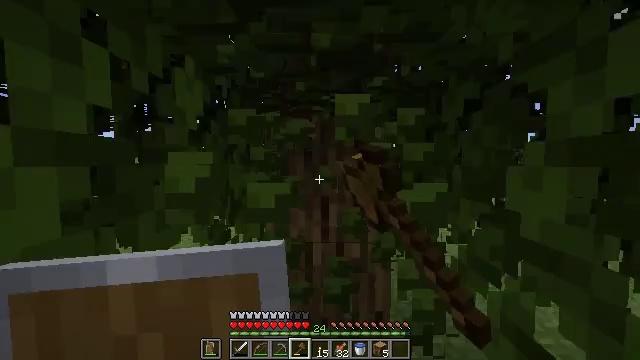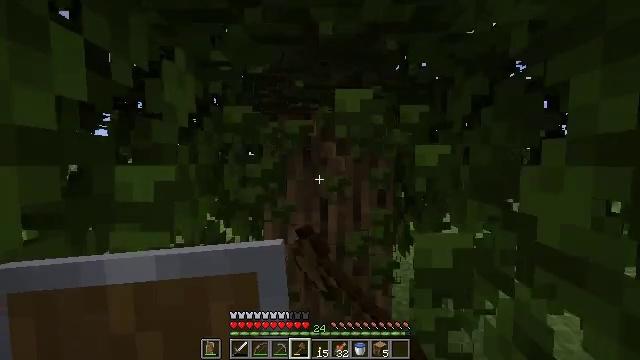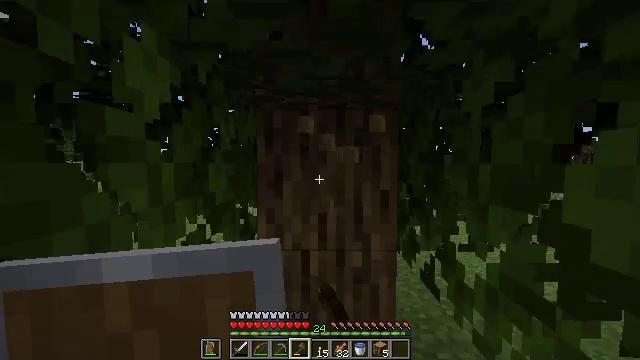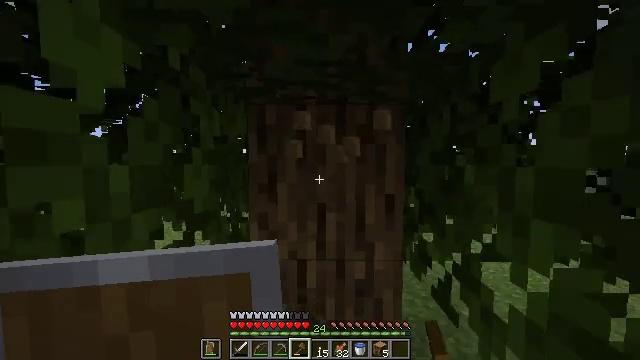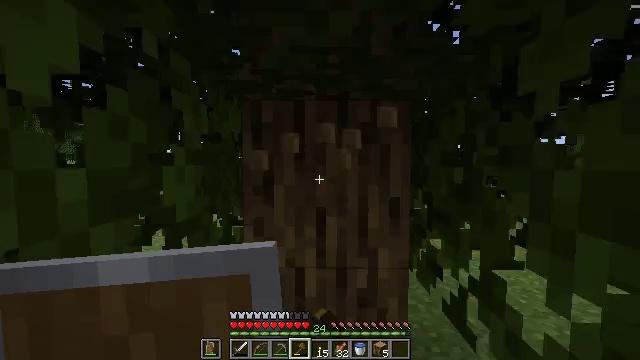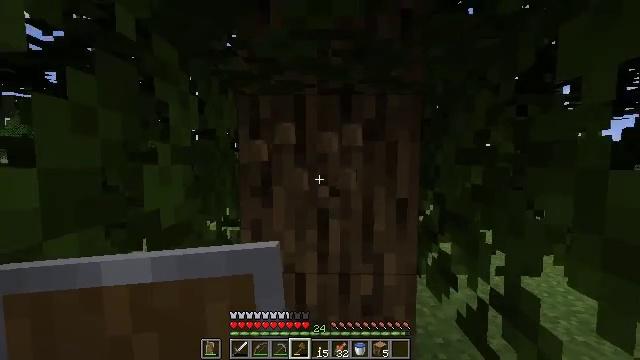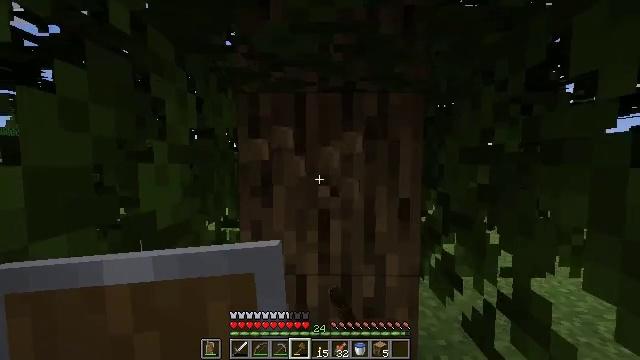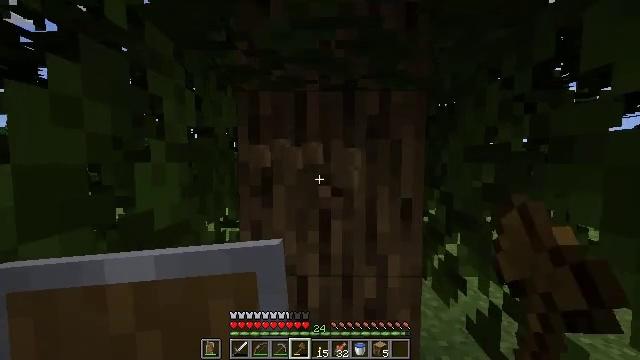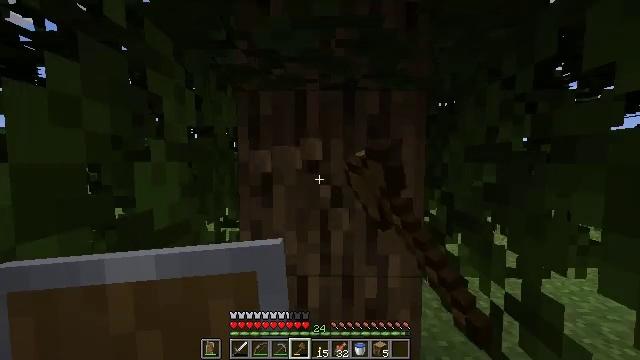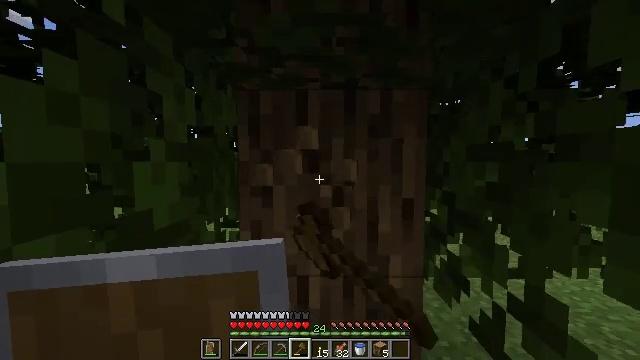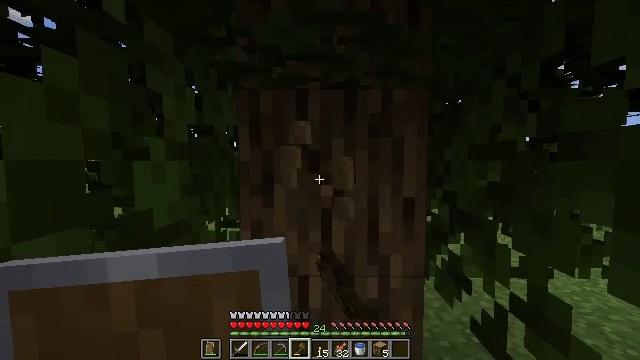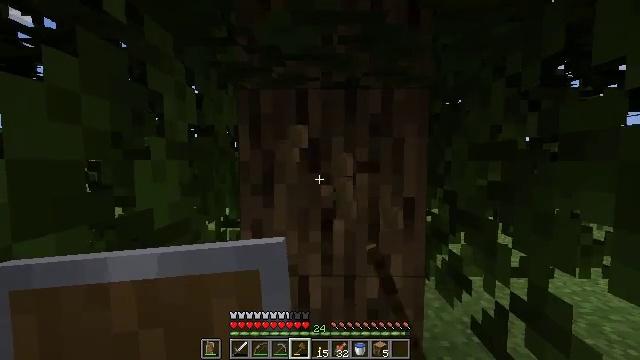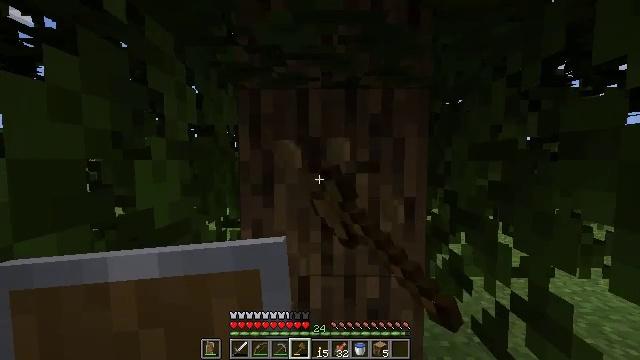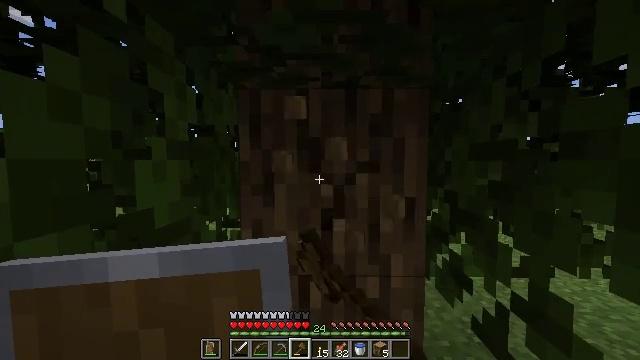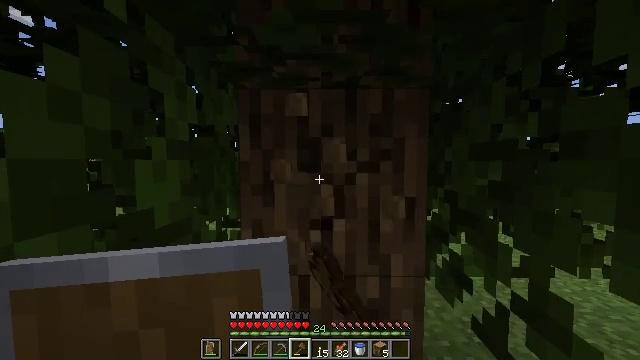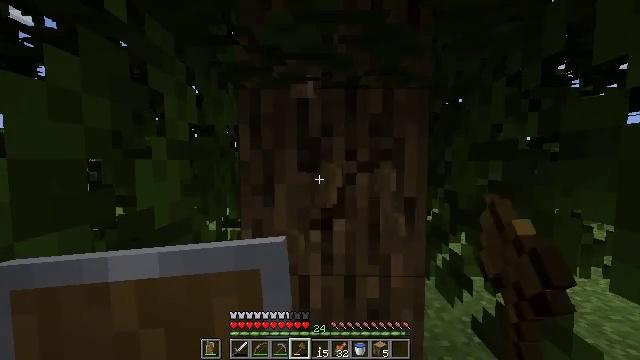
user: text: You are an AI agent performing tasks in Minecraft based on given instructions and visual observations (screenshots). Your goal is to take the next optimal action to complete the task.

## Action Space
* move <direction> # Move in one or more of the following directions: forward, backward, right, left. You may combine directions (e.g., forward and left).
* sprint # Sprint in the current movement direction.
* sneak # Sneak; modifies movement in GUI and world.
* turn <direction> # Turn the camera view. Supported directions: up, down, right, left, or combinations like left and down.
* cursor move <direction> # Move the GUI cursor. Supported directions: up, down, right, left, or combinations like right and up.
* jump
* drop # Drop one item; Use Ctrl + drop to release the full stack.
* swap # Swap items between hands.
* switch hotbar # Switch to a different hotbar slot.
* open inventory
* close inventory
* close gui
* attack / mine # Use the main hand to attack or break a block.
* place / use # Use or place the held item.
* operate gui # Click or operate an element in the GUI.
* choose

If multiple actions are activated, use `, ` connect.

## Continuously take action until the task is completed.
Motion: motion action
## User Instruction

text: Chop down the oak log.
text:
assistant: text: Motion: move forward, attack / mine
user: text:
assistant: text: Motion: move forward, attack / mine
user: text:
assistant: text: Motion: move forward, attack / mine
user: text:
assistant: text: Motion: attack / mine
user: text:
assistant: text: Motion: attack / mine
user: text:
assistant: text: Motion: attack / mine
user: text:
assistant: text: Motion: attack / mine
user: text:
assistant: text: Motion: attack / mine
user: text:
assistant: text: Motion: attack / mine
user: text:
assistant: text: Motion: attack / mine
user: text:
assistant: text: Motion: attack / mine
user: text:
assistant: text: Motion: attack / mine
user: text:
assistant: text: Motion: attack / mine
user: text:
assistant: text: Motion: attack / mine
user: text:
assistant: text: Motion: attack / mine
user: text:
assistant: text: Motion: attack / mine
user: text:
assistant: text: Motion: attack / mine
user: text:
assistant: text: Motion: attack / mine
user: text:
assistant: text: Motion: attack / mine
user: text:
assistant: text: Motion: attack / mine
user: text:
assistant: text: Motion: attack / mine
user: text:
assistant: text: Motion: attack / mine
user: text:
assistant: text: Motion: attack / mine
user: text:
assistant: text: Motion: attack / mine
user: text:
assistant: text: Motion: attack / mine
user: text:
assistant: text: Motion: attack / mine
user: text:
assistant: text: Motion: attack / mine
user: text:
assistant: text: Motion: attack / mine
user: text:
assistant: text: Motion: attack / mine
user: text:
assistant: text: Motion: attack / mine